Question: I have a html table containing data rows. I am building add/edit/delete functionality to the table using AJAX.
The format of my table row is as follows:
'''
<tr id="281"><td class="todo-task">fdgdg</td><td>some more data</td><td>EDIT BUTTON</td></tr>
'''
At the moment I have a working AJAX function to both add a new row and edit a row via a 'prepend()'.
In order to edit a table row, you click the edit button which pulls the values into the form and submits ... simples so far. Here's the code for the edit click and the form markup. Note the id from the edit click goes into a hidden field in the form.
'''
$("button.edit-todo").bind("click", function(){
var task = $(this).closest('tr').children('td.todo-task').text();
var todoID = $(this).closest('tr').attr("id");
$("div#todo-form input.todo-task").val(task);
$("div#todo-form input.key").val(todoID);
});
'''
...
'''
<form id="mgnt-edit-todo-form" class="record-edit-form">
<input type="text" class="todo-task input" name="task">
<input class="key" name="key" type="hidden" value="279">
<button class="update uk-button uk-modal-close" type="submit">Save</button>
</form>
'''
... and the ajax bit which binds the hidden field for the update.
'''
$("button.update").bind("click", function(e){
var key = $(this).closest('.key').attr('value');
$.ajax({
type: "POST",
url: "update-record.php",
//etc etc etc
'''
The first update works fine, it will prepend a table row including the id. The issue occurs when I then wish to make a further update to that same "prepended" row. Whilst the DOM shows the markup as correct the function on 'button.edit-todo' will no longer get the id. When looking at the form markup in the DOM, the value of the hidden field is blank.
I've looked at the source in Chrome and I can see that it does not match the view in the browser/DOM. For example, the markup is all the same, but the rows have been put into a different order - it looks as though by date. (There is a date field but I have cut down the fields for this example..) I think this is causing the issue ... question is why? and how do i fix it?
Thanks
Here is my markup in the DOM, looks fine to me.

To be absolutely clear the issue is occuring when clicking the edit button.
It calls the following function (now using 'on':
'''
$("button.edit-todo").on("click", function(){
//load the data from this row
var task = $(this).closest('tr').children('td.todo-task').text();
var client = $(this).closest('tr').children('td.todo-client').text();
var due = $(this).closest('tr').children('td.todo-due').text();
var todoid = $(this).closest('tr').attr('id');
$("div#todo-form input.todo-task").val(task);
$("div#todo-form select").val(client);
$("div#todo-form input.todo-due").val(due);
$("div#todo-form input.key").val(todoid);
});
'''
Clicking row 286 works as intended (it was present on the page load) in that the tr id is added to the hidden field in the form. Clicking row 297 (as far as I'm aware in the DOM?) does not pass the id to the hidden field...
Please help!!! Doing my head in...!
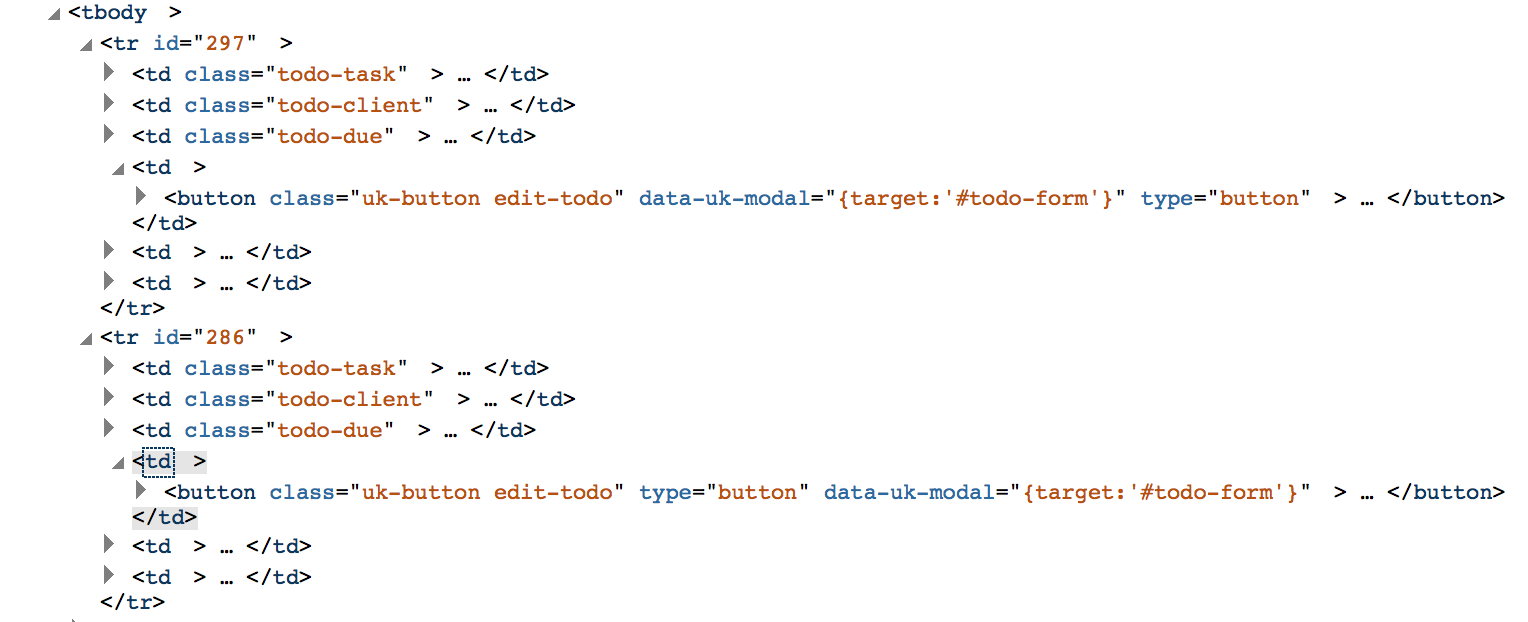
Answer: Instead of '.bind' use <URL>:
'''
$("button.edit-todo").on("click", function(){
(...)
'''
and
'''
$("button.update").on("click", function(e){
(...)
'''